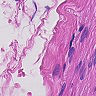
Metastatic tissue present: no